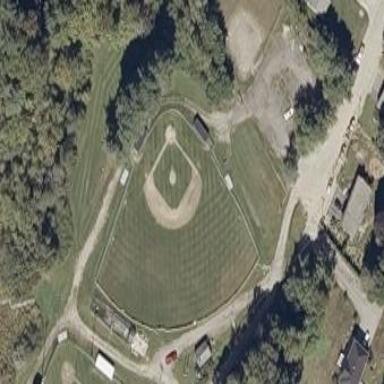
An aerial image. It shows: Baseball pitch for leisure land activities.